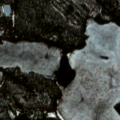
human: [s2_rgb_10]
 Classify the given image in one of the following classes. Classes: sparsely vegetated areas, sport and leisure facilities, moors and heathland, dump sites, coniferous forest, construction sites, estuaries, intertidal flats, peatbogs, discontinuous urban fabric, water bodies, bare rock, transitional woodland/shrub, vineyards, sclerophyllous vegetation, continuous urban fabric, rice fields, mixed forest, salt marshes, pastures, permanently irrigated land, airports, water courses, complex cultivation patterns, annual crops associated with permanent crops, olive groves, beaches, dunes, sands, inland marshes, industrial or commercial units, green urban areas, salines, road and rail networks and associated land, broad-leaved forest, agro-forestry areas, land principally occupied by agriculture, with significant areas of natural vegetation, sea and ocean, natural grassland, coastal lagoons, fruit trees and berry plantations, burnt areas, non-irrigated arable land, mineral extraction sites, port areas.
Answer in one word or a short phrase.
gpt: coniferous forest, water bodies